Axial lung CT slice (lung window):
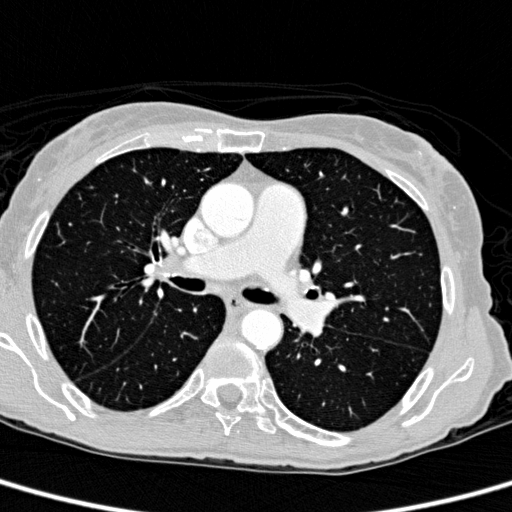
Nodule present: no